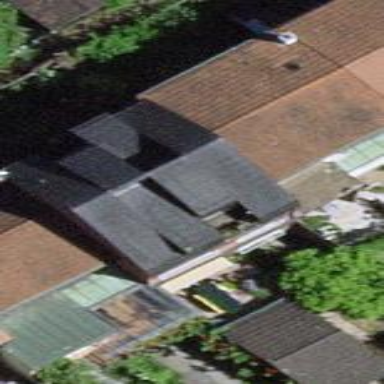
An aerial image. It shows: Terrace building.